五年级 · 立体几何学
求下面图形的表面积和体积。（单位：分米）

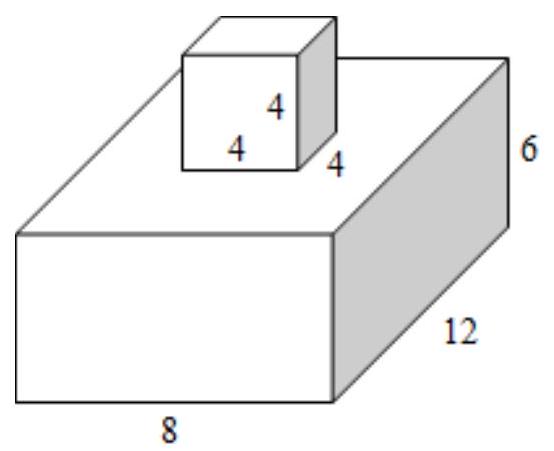
答案: 解496 平方分米; 640 立方分米

【分析】组合图形的表面积 $=$ 长方体的表面积 + 正方体四个侧面的面积; 组合图形的体积 $=$ 长方体的体积＋正方体的体积；据此解答。

【详解】表面积： $(12 \times 8+12 \times 6+8 \times 6) \times 2+4 \times 4 \times 4$

$=(96+72+48) \times 2+4 \times 4 \times 4$

$=216 \times 2+4 \times 4 \times 4$

$=432+64$

$=496$ (平方分米)

体积： $12 \times 8 \times 6+4 \times 4 \times 4$

$=96 \times 6+16 \times 4$

$=576+64$

$=640$ （立方分米）